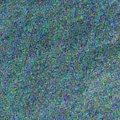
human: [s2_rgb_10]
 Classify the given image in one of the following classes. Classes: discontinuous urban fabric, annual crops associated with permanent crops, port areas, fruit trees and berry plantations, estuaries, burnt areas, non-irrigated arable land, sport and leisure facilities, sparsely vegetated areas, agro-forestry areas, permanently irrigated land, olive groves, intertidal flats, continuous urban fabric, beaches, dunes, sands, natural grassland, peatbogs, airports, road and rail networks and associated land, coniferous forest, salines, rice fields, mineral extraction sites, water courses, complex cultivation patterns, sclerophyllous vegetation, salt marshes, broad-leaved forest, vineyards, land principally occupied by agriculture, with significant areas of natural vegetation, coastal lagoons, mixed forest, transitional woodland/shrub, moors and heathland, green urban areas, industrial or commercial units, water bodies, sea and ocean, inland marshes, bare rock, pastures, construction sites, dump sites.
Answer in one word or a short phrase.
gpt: water bodies